Interaction volume radius: 5 \u00c5
Interaction volume height: 15 \u00c5
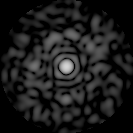
Disorder parameter: 0.7964